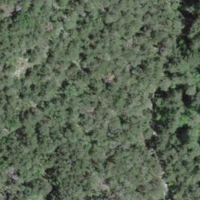
EUNIS habitat code: 44
Species observed at this site:
Vincetoxicum hirundinaria
Amelanchier ovalis